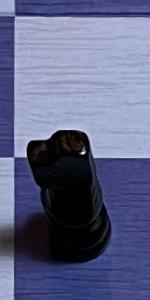
Label: Knight_Black